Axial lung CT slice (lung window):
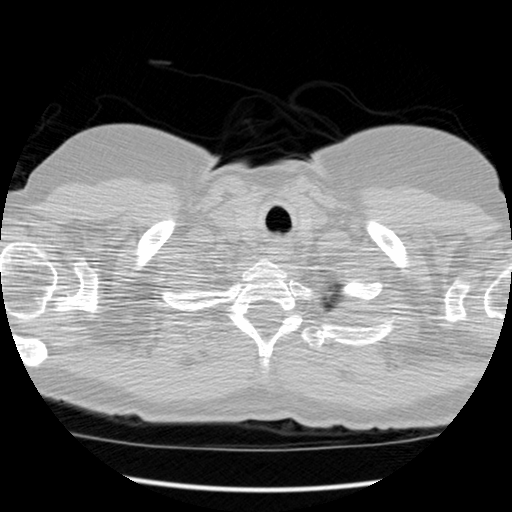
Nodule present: no